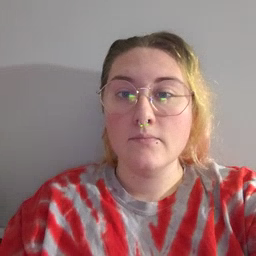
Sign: airplane